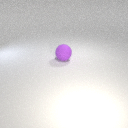
large purple rubber sphere